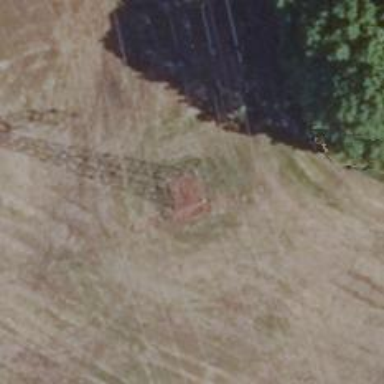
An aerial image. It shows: Power tower.